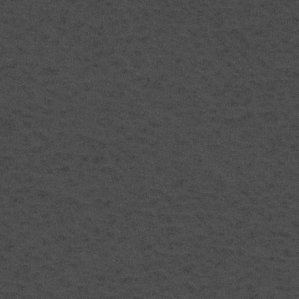
Label: frost